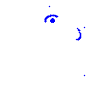
Particle: electron